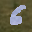
Label: 6